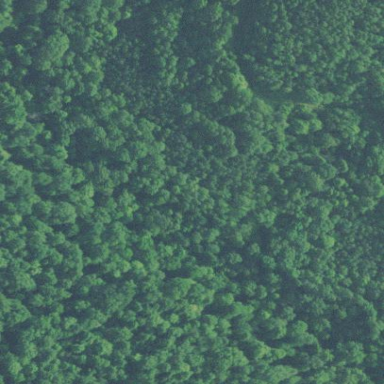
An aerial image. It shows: The tree has evergreen needle-leaved leaves.